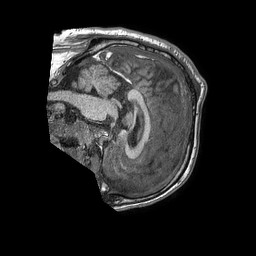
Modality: T1w
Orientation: sagittal
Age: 60
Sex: male
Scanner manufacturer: philips
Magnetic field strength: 1.5 T
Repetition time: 0.007685 s
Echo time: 0.003499 s